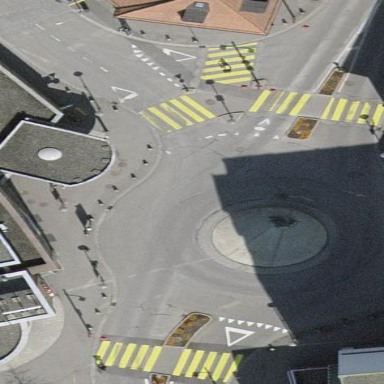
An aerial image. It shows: Residential road with asphalt surface leading to roundabout.